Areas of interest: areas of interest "Suzhou City Public Security Bureau Traffic Police Detachment Vehicle Management Office"
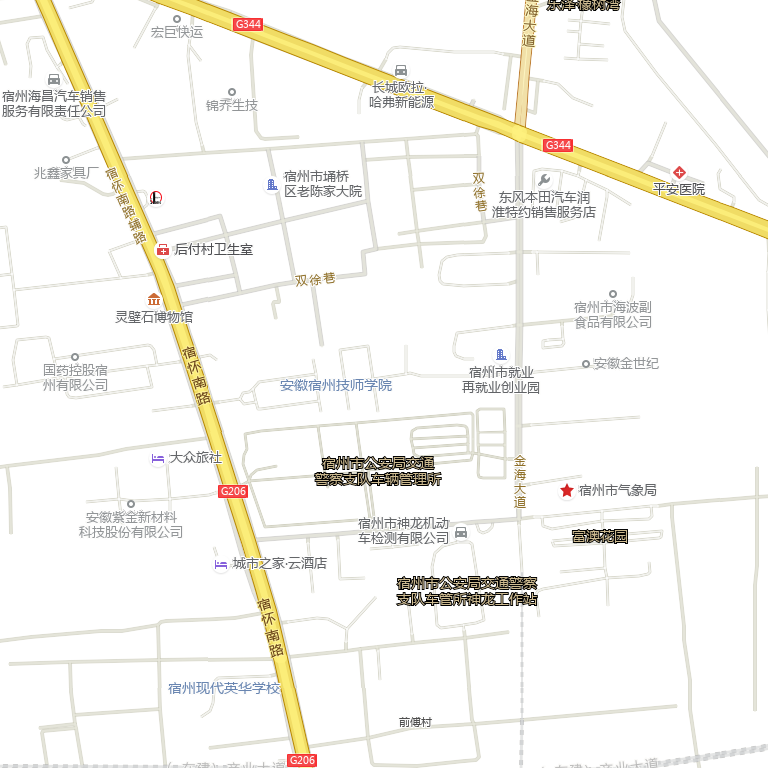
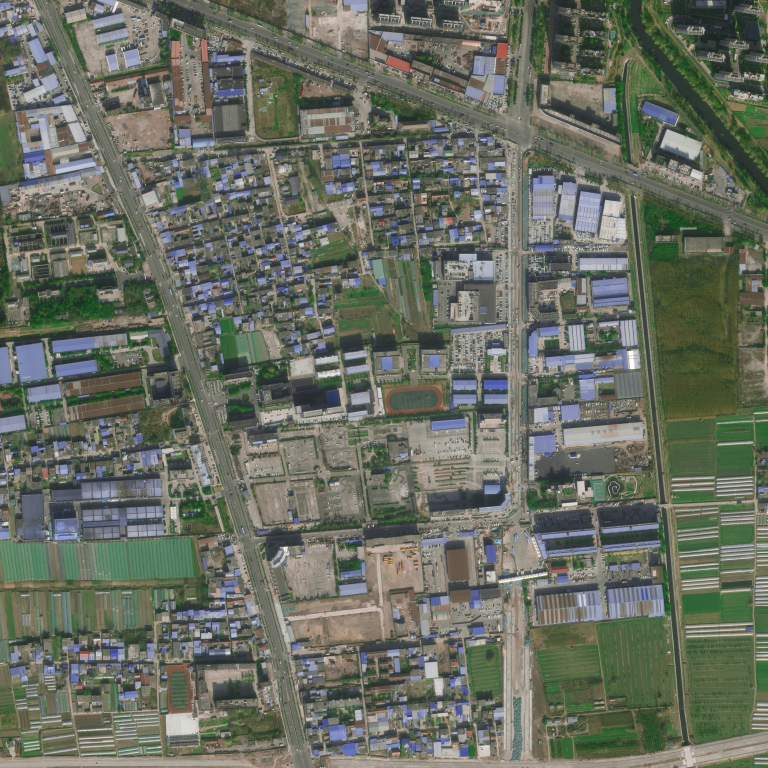